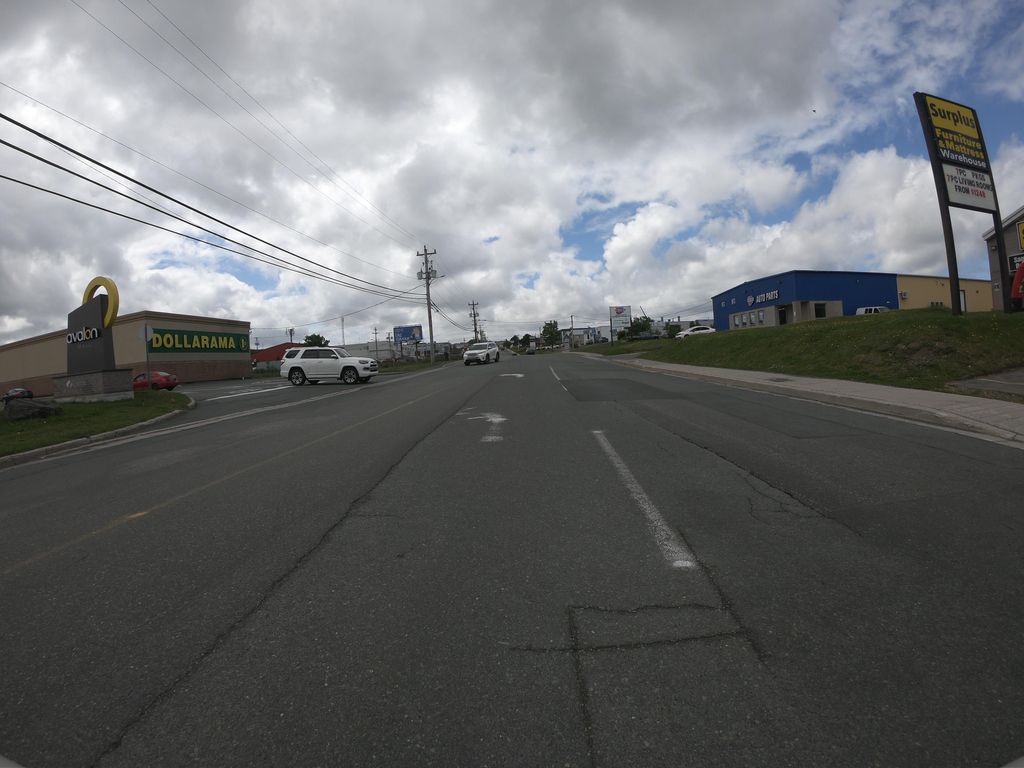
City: st_johns